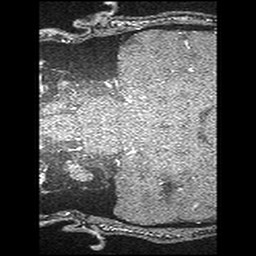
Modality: angio
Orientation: coronal
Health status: ill
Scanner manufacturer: siemens
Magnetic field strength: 3 T
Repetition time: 0.021 s
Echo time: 0.00358 s